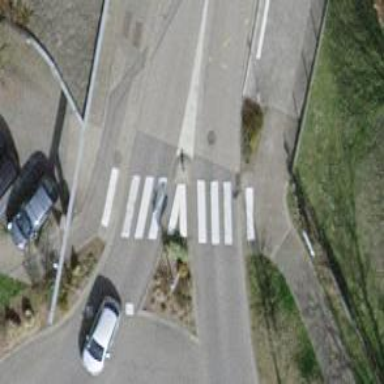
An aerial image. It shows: Uncontrolled zebra crossing with pedestrian island.